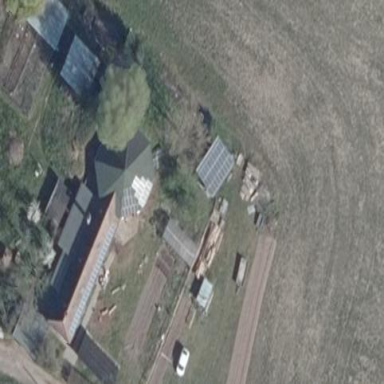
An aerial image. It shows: Farmyard area.